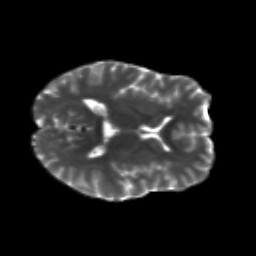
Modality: T2w
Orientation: axial
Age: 22
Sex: female
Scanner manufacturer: siemens
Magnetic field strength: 3 T
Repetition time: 8.8 s
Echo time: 0.085 s